Question: I got a javascript problem. I'm building a website which communicates with a MovieDB-API which will sometimes return broken URLs.

Is there any way to detect whether the URL returned by the API is going to lead to an empty page? Perhaps by checking retroactively if the image defaulted to the "alt"-attribute? Obviously, since the alt-text is showing, the program is "aware" of the fact that the URL fails.
In case the URL is broken, I want to have the IMG-variable replaced by the path to a local default-image.
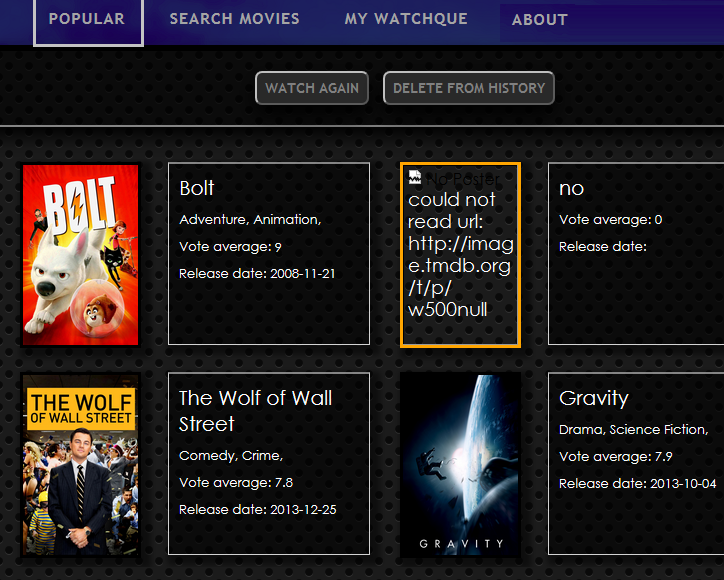
Answer: CSS with javascript enabled
'''
<img src="image.jpg" onerror="this.src='alternative.jpg';">
'''
OR
jquery
'''
// Replace source
$('img').error(function(){
$(this).attr('src', 'missing.png');
});
// Or, hide them
$("img").error(function(){
$(this).hide();
});
'''
Edit
'''
$(document).ready(function () {
$('img').error(function () {
$(this).addClass('noImg');
});
});
.noImg {
position: relative;
background: url() no-repeat center center; // or simple background color
height: 100px;
width: 100px;
content: "Your content";
margin: 0 10px 10px 0;
}
'''